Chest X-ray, AP view. Patient: 72 years old, sex M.
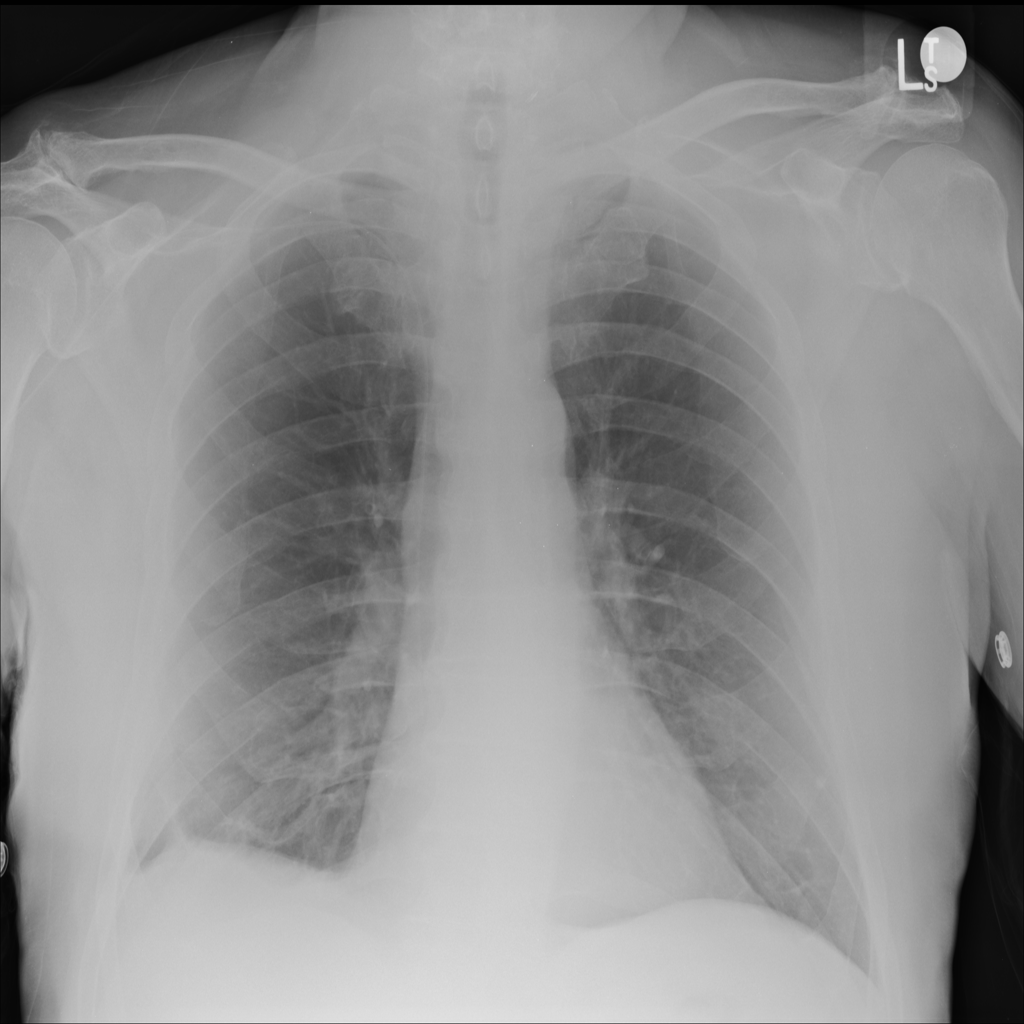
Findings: No Finding